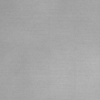
Label: dusty